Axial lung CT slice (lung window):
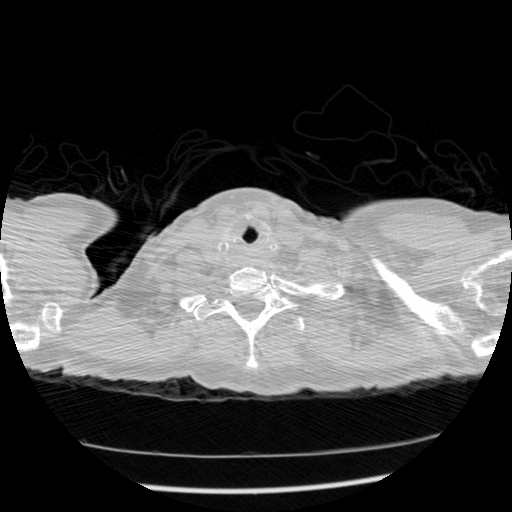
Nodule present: no